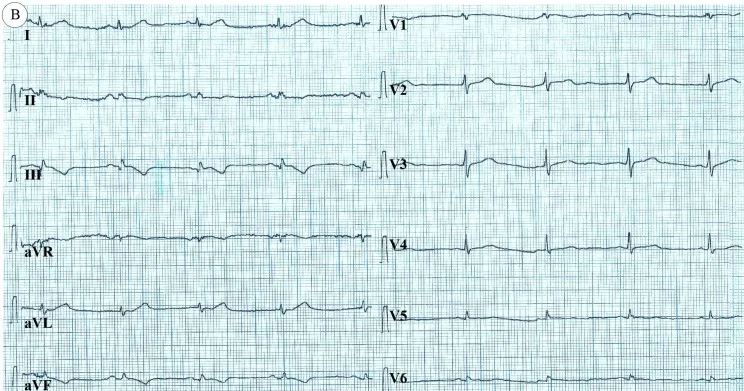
Post-cardioversion electrocardiography, showing a normal sinus rhythm.
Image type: electrography (ekg)